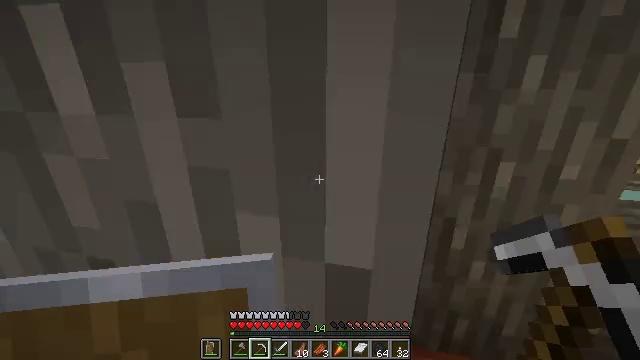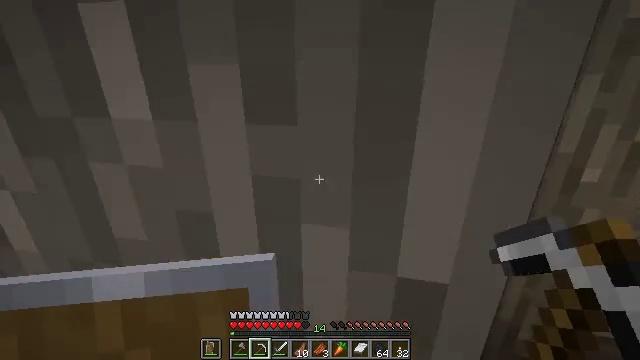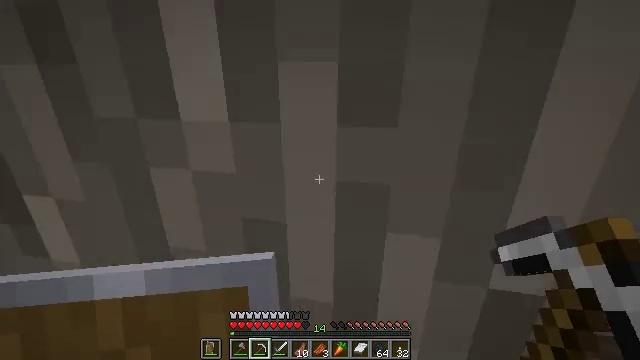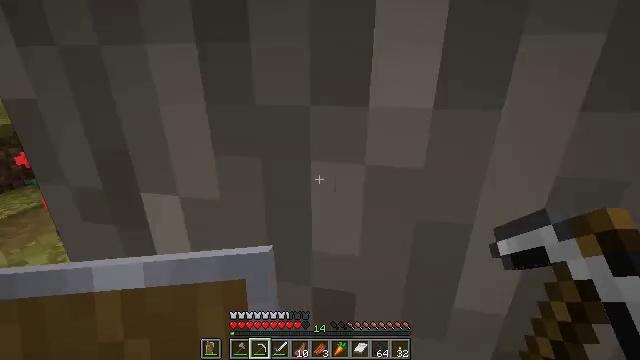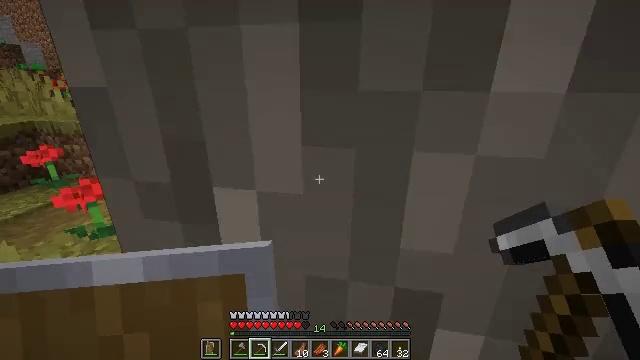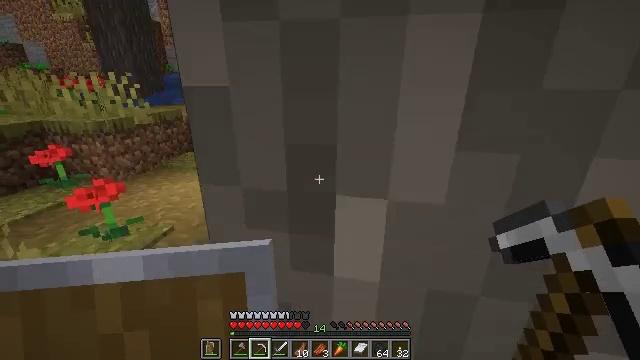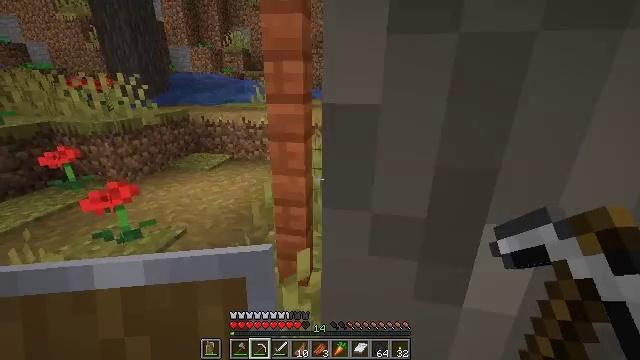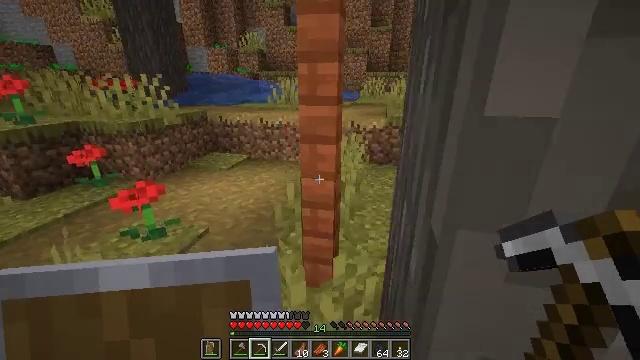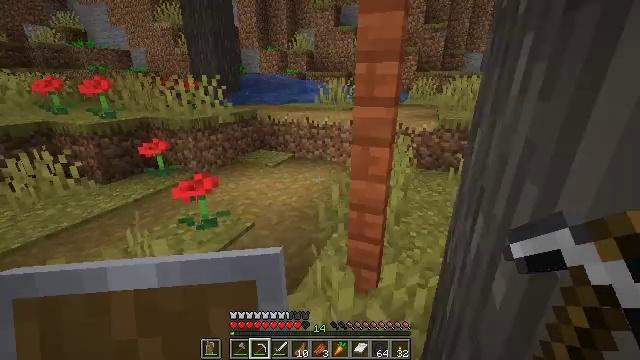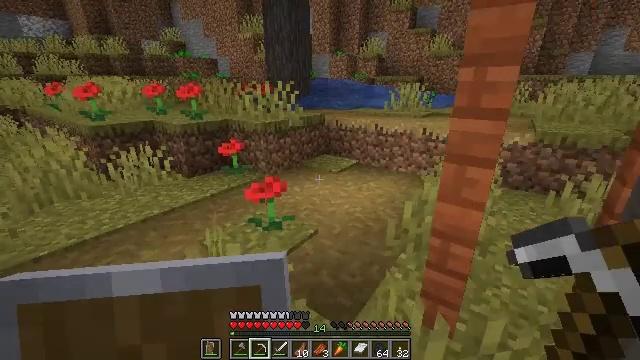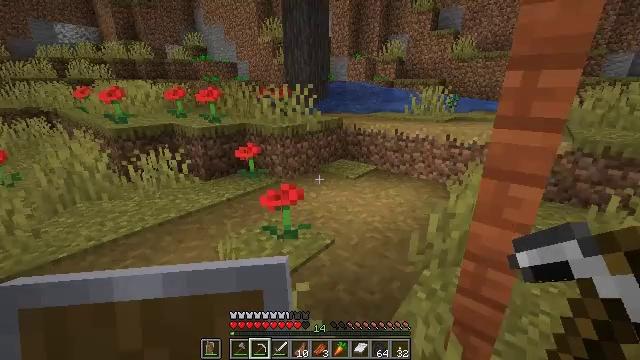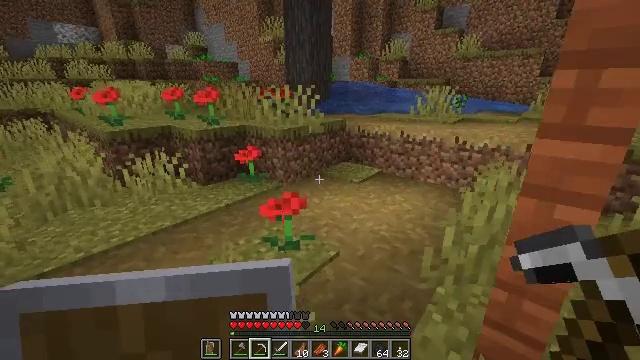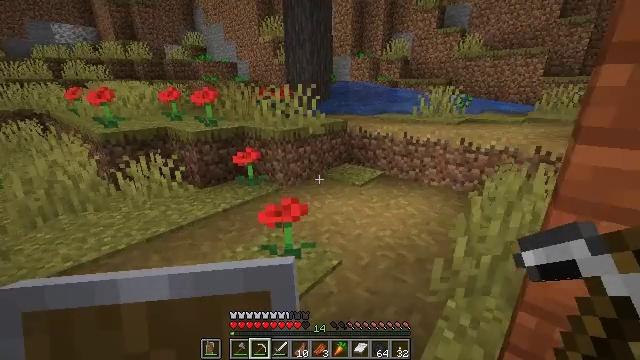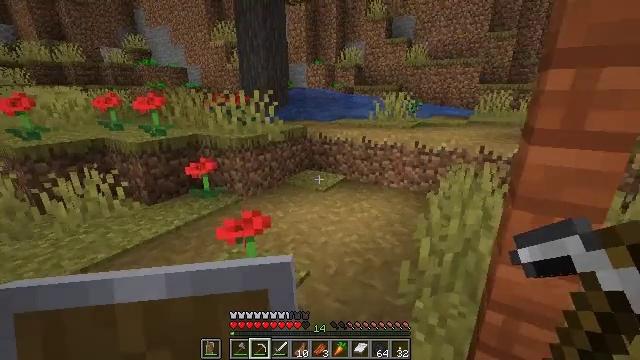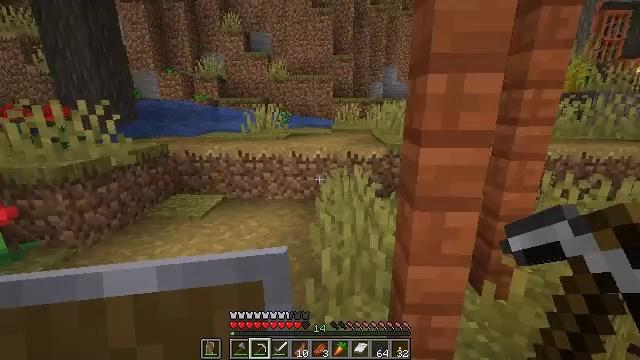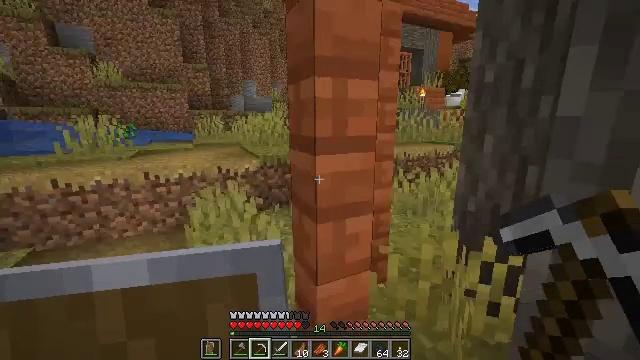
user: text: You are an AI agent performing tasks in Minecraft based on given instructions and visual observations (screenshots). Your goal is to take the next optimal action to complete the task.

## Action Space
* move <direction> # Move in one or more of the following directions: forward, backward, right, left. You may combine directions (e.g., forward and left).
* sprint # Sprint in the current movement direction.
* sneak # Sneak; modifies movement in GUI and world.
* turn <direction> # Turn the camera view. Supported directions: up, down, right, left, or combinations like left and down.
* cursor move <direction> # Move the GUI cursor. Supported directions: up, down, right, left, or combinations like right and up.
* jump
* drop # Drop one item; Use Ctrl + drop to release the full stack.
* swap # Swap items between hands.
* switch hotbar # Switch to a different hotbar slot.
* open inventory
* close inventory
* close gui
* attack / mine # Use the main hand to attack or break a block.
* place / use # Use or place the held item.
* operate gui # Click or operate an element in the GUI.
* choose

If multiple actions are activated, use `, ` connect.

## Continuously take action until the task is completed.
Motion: motion action
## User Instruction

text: Destroy the bookshelf.
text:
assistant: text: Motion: move forward and move left
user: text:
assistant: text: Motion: move forward and move left
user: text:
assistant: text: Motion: move forward and move left
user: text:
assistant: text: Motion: move forward and move left
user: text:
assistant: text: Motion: move forward and move left
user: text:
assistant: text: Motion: move forward
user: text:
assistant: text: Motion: move forward, turn left
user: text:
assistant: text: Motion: move forward, turn left
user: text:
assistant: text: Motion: move forward, turn left
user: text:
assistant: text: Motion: move forward, turn left
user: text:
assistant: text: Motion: move forward
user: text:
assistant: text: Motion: move forward
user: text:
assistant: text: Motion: move forward, turn right and up
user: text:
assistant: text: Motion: move forward, turn right and up
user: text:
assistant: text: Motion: move forward, turn right and up
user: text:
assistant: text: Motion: move forward and move left, turn right and up
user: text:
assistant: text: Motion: move forward and move left, turn right
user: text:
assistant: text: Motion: move forward and move left, turn right
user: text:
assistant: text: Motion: move forward and move left, turn right
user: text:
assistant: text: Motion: move forward and move left, turn right
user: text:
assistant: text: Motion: move forward and move left, turn right
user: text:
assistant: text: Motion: move forward and move left
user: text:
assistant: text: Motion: move forward and move left
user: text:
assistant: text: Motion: move forward and move left
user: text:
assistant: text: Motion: move forward and move left
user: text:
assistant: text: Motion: move forward and move left
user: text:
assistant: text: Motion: move forward
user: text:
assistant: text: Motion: move forward
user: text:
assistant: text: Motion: move forward, sprint
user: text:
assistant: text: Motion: move forward, sprint